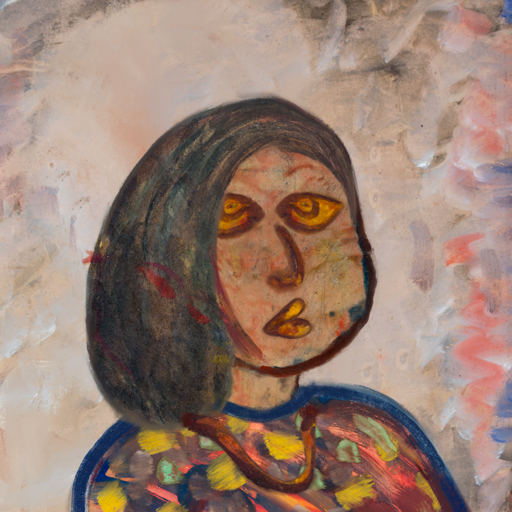
Background: Roy_Bahadur, Head And Neck Side: Orphan, Face Side: Comrade, Bust: Mother_And_Son_Mother, Hair Side: Gypsy_Mother, Head Accessory: Blank, Second Necklace: Comrade, Necklace: Blank, Baby: Blank